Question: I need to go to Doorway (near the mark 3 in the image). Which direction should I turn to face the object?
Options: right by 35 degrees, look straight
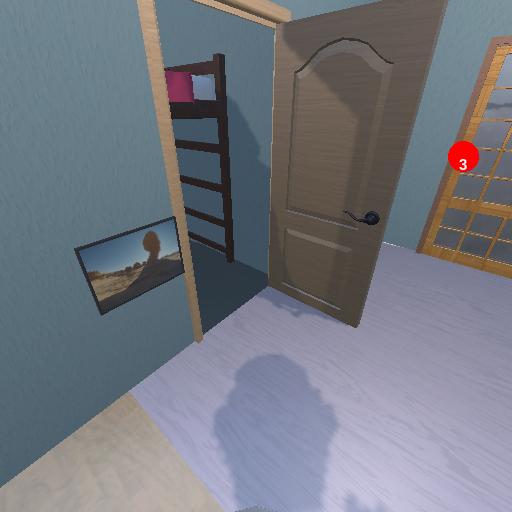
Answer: right by 35 degrees